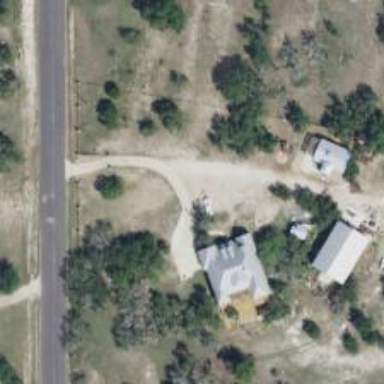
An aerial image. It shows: Driveway.